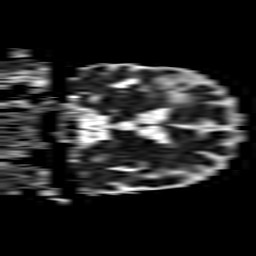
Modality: ADC
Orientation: coronal
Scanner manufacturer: philips
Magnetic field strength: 1.5 T
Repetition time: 3.516 s
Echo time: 0.07117 s